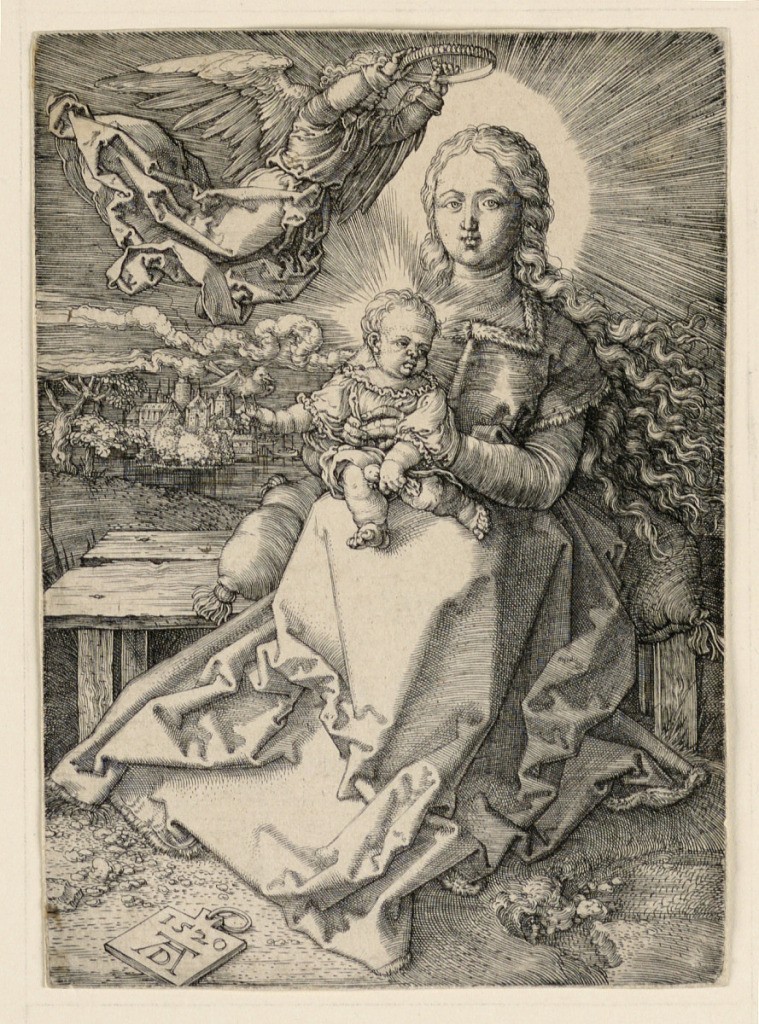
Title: The Virgin Crowned by an Angel
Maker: Albrecht Dürer, German, 1471–1528
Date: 1520
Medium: Engraving on paper
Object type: Print
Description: The full-length figure of the Virgin is represented seated on a bench, facing the spectator. She holds the Child with Her two hands, supporting Him on Her knees. A bird is on the Child's right hand. At upper left, an angel holds a crown of pearls over the Virgin's head. Monogram of Dürer and year "1520" on tablet, lower left.